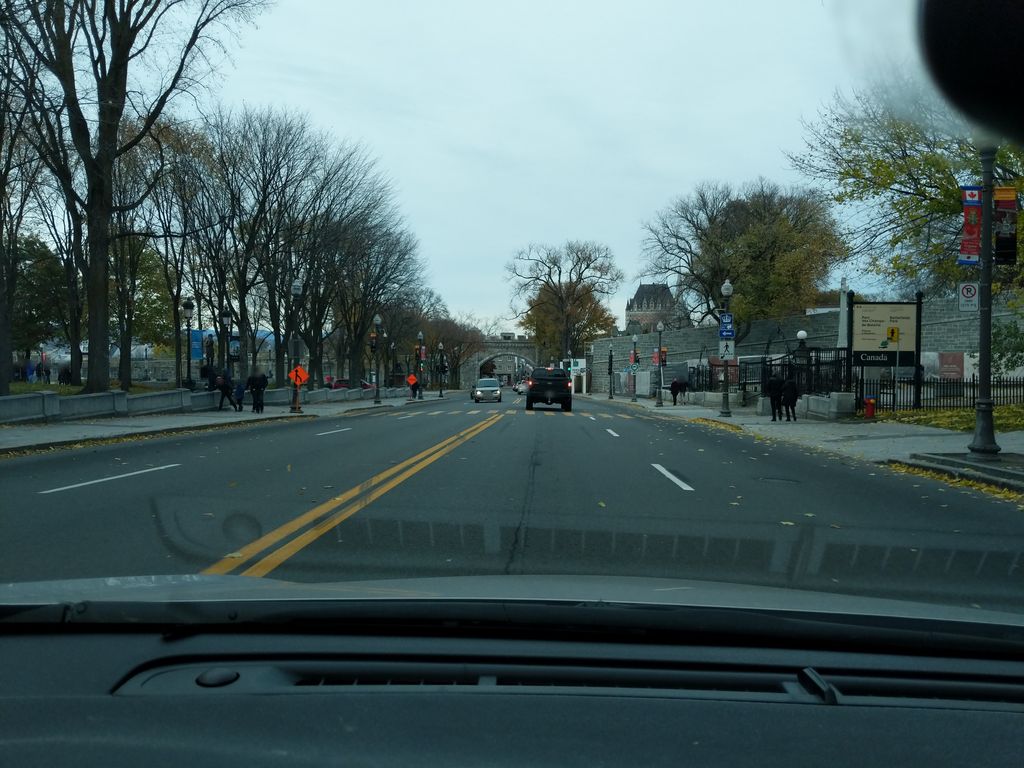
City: quebec_city